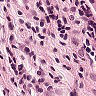
Metastatic tissue present: yes